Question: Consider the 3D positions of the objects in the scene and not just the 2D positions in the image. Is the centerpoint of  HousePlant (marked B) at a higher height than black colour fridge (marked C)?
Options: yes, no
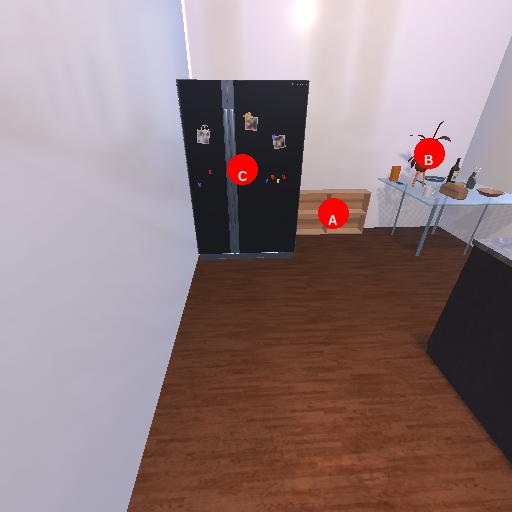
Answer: yes